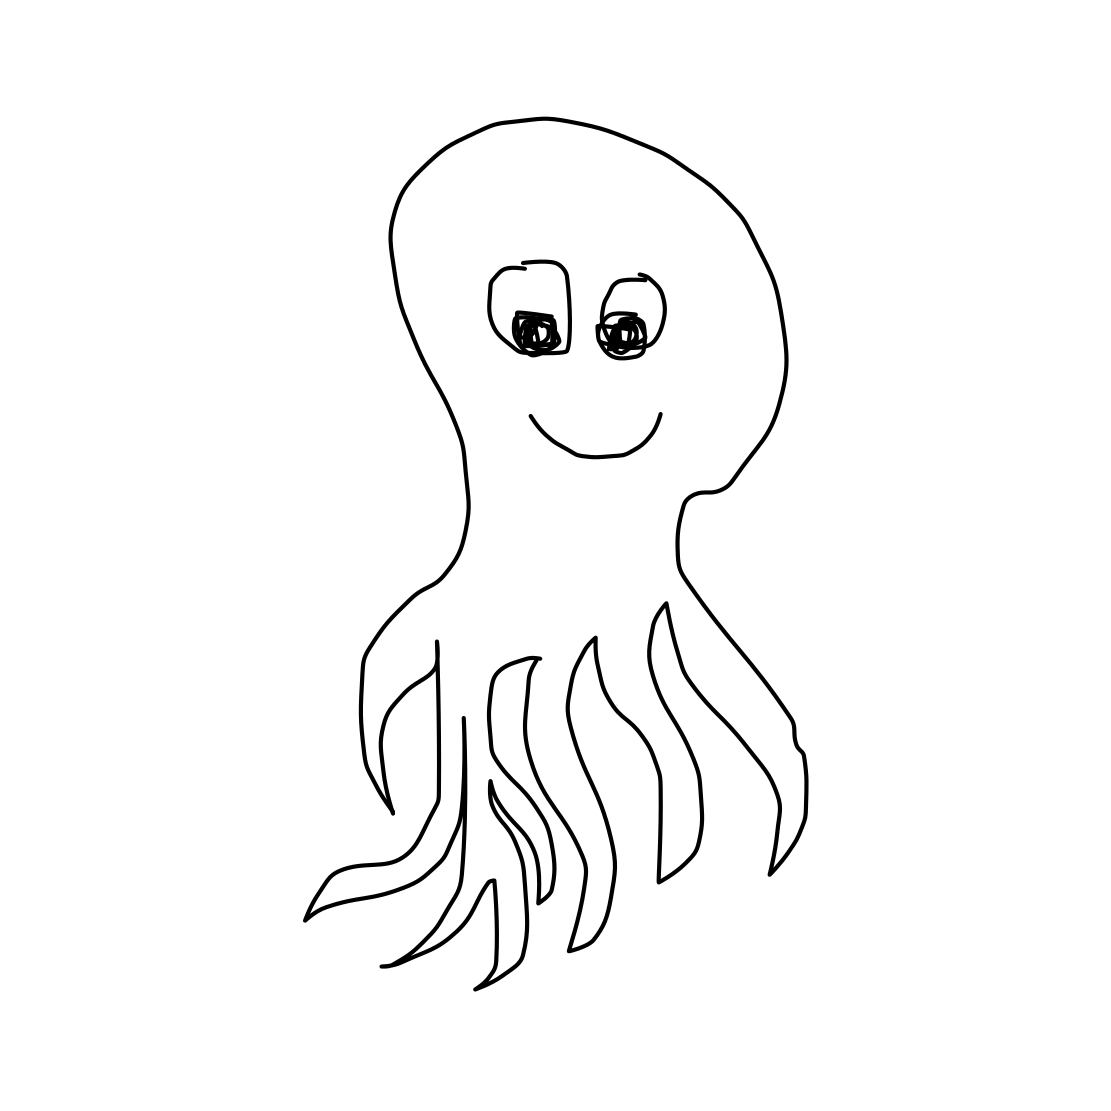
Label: octopus